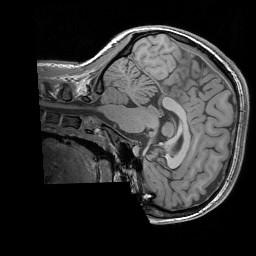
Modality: T1w
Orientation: sagittal
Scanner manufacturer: siemens
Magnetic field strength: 3 T
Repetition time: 1.83 s
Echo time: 0.00303 s